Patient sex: F
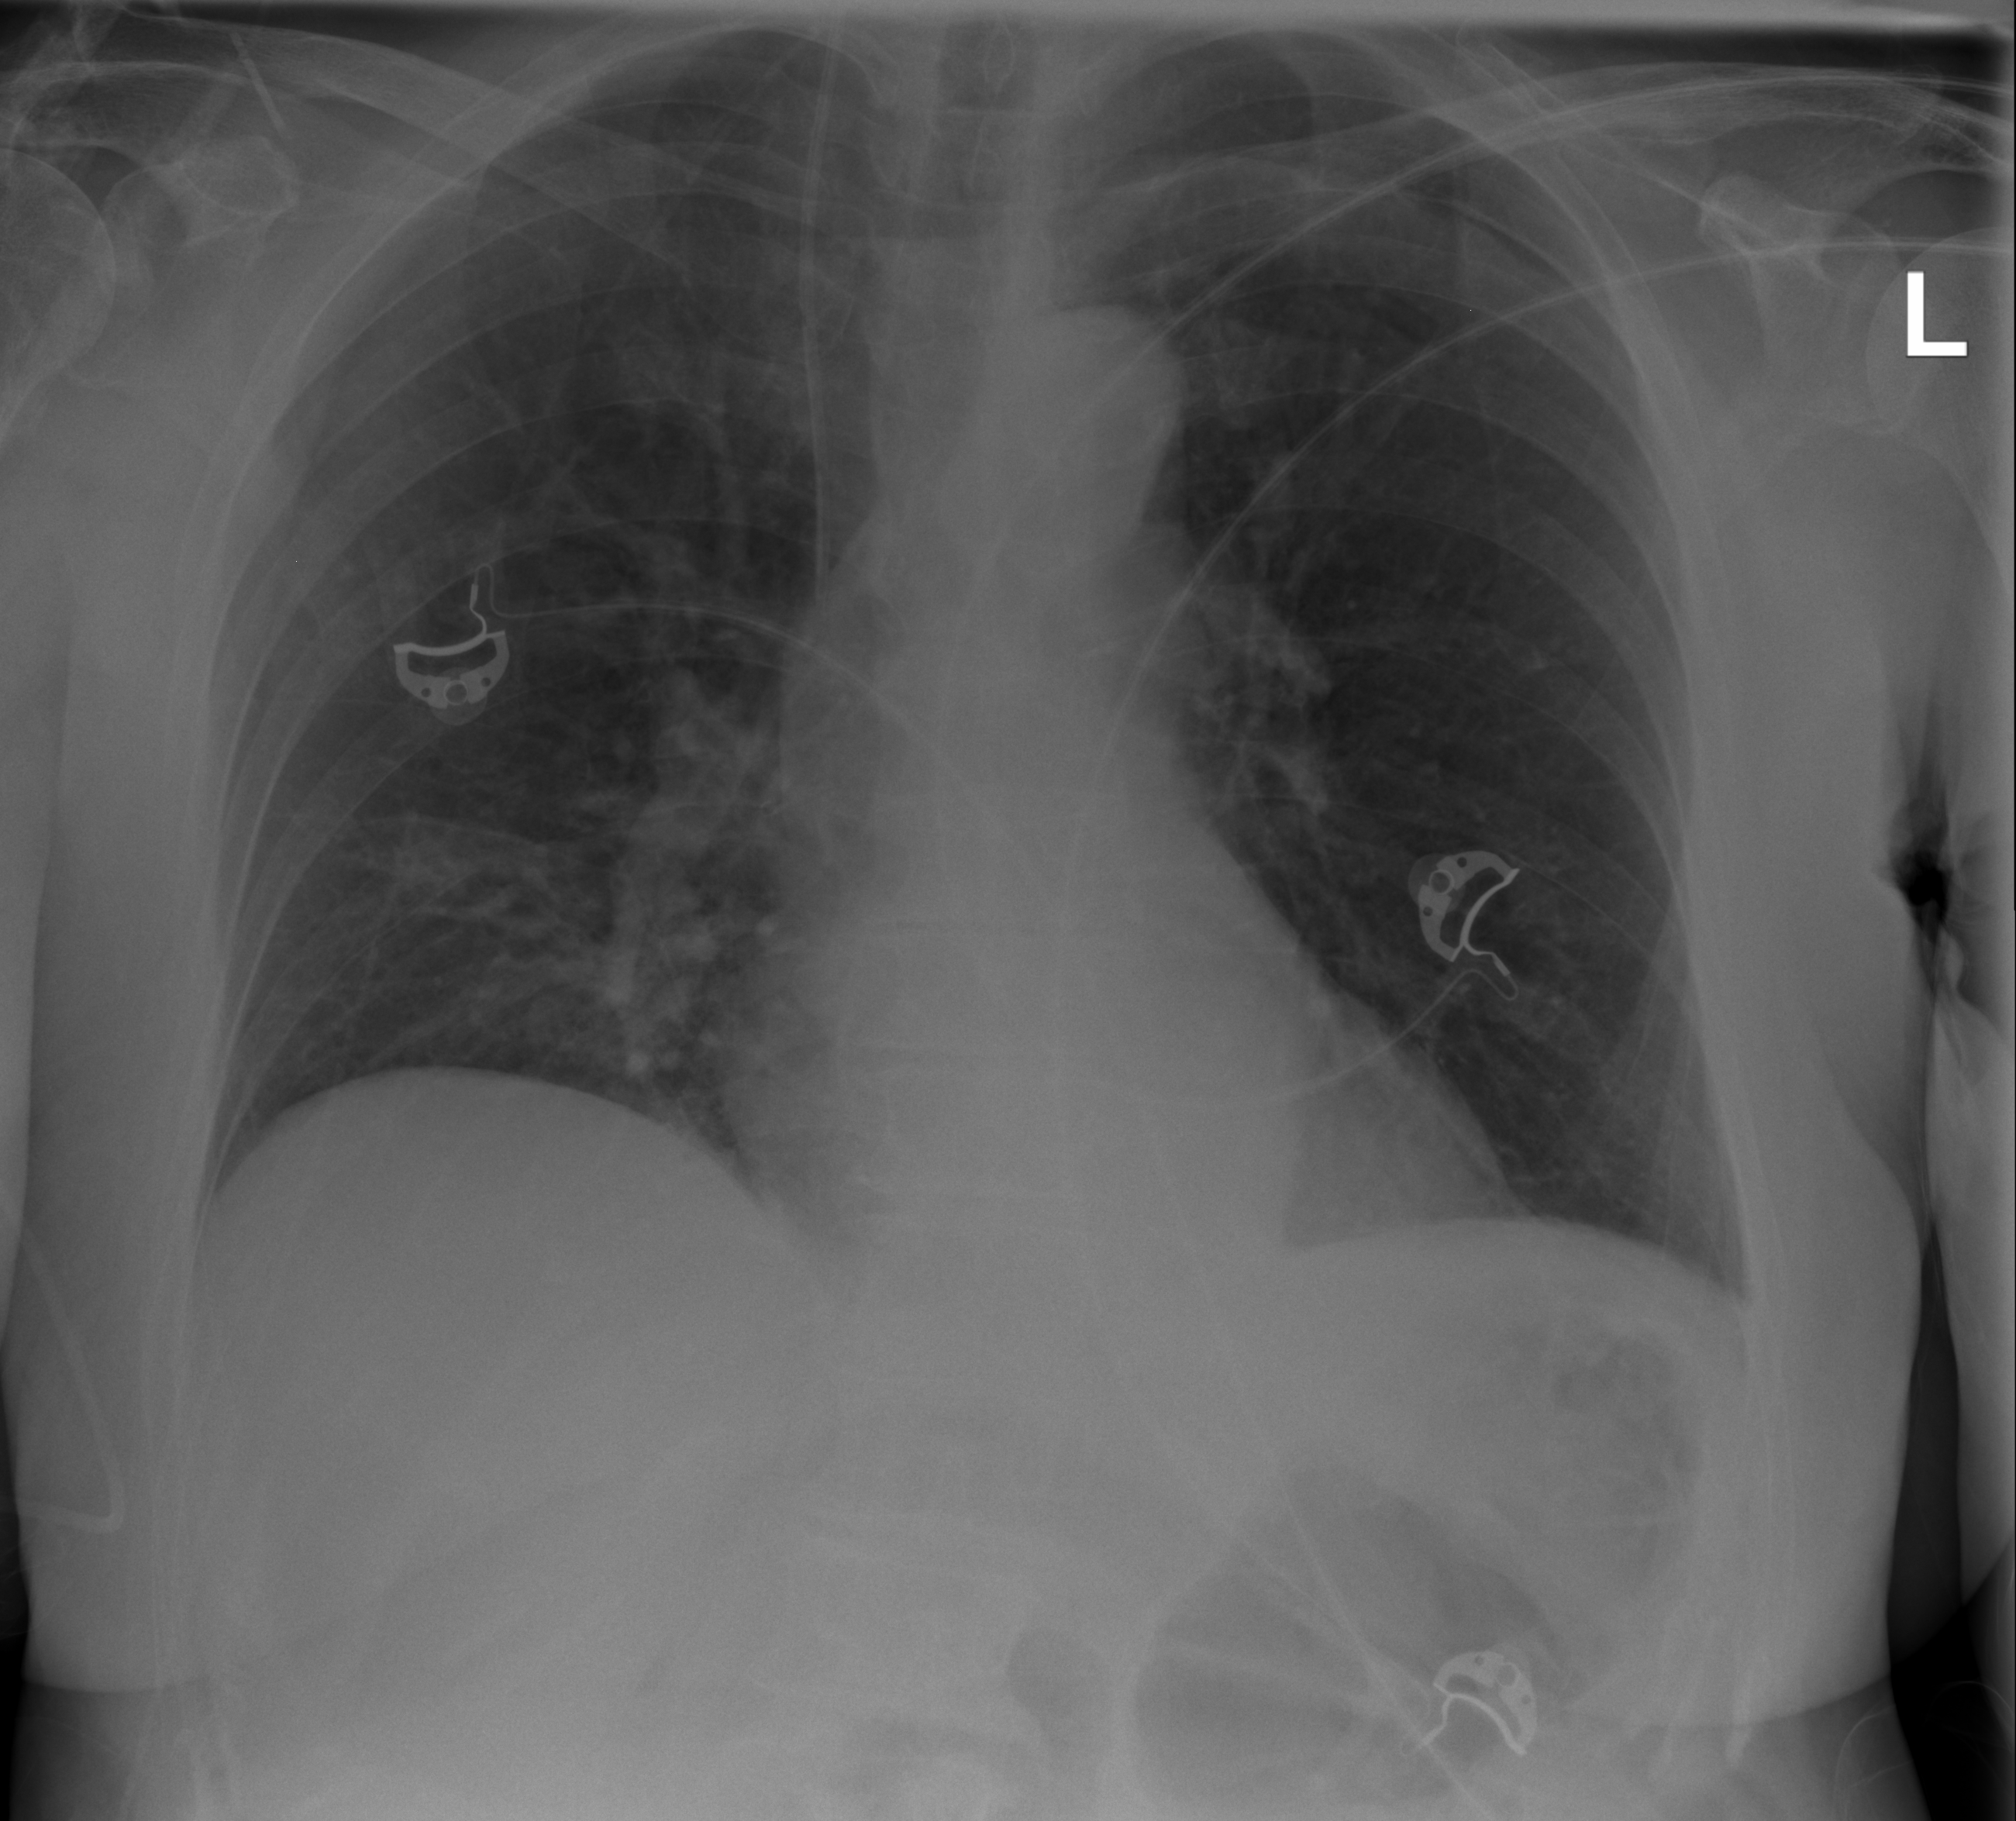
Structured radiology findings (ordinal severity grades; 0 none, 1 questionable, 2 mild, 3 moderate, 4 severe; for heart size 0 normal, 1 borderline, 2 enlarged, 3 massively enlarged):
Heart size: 0
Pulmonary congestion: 2
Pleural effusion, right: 0
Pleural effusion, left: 0
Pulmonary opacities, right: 2
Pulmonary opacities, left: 0
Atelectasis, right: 2
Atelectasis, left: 0